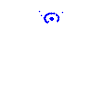
Particle: proton